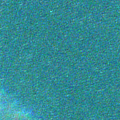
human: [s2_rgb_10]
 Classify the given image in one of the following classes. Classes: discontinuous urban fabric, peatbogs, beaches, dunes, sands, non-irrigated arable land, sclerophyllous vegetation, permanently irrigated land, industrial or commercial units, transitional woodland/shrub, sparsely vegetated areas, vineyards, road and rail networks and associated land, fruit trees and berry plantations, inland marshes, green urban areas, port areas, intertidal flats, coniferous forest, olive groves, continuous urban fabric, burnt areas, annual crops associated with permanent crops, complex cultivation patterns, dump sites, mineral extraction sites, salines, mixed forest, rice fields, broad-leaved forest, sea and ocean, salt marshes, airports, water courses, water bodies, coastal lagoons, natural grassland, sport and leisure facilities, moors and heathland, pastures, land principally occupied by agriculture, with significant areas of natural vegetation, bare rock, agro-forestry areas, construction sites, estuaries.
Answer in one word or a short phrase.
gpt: sea and ocean